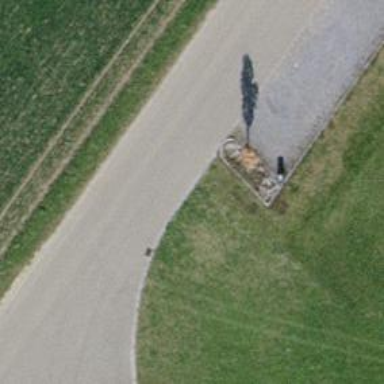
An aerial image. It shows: Cycle barrier.